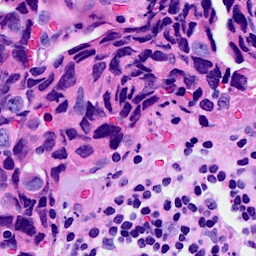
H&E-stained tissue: Breast